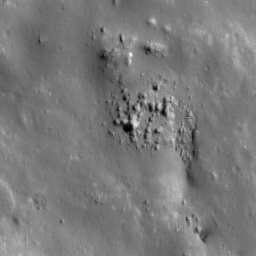
Pit: Tycho 6
Host crater: Tycho
Host type: impact_melt
Lunar coordinates: latitude -42.889, longitude 349.33